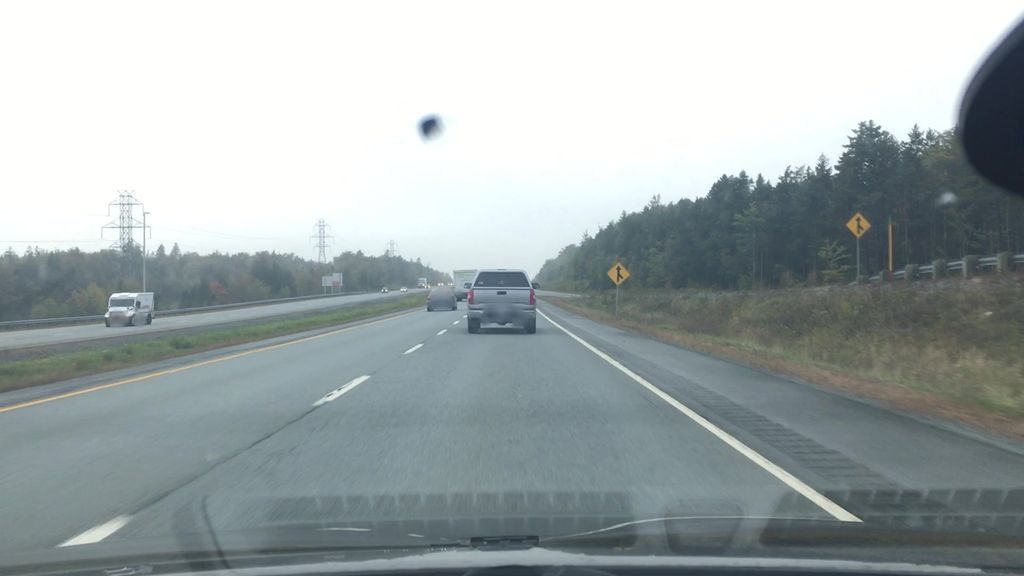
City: halifax